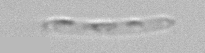
Label: Cerataulina_pelagica